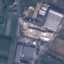
Land use / land cover class: Industrial